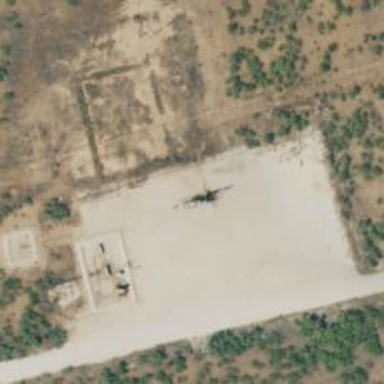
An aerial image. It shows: Petroleum well.